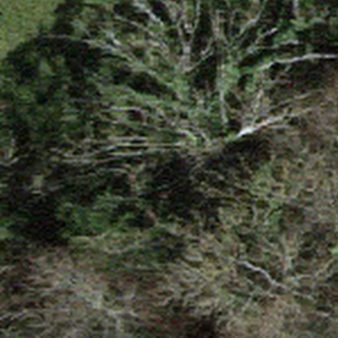
Label: other